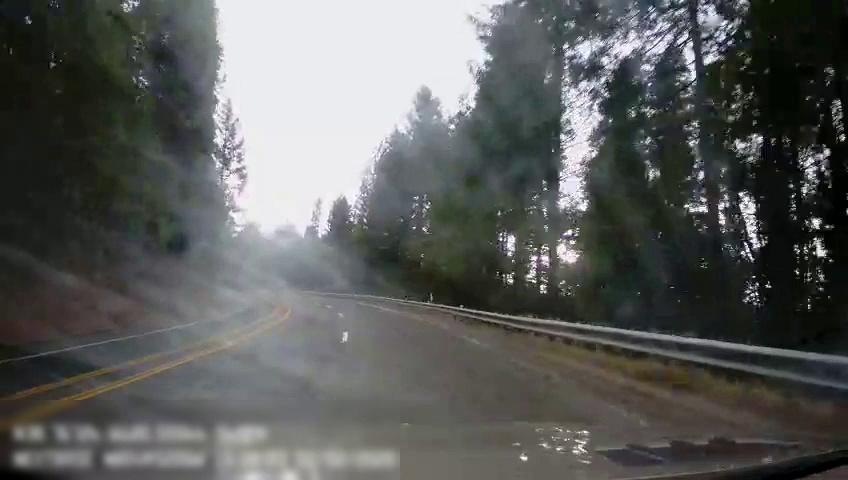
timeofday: Day
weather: Cloudy
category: Drivable Space
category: Lanes | Current Lane
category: Lanes | Current Lane
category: Lanes | Opposite Lane
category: Lanes | Alternate Lane
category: Lanes | Opposite Lane